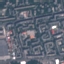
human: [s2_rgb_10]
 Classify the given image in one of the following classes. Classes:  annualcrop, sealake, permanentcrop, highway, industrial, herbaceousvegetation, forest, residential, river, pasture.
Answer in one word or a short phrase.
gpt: Residential